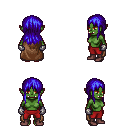
a pixel art fantasy rpg character, female body template, orc, green skin, brown cape, red pants, blue unkempt hairstyle, metal gloves, maroon shoes, four views (front, back, left, right), 2x2 character sprite sheet, small pixel art, hard edges, no anti-aliasing